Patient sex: M
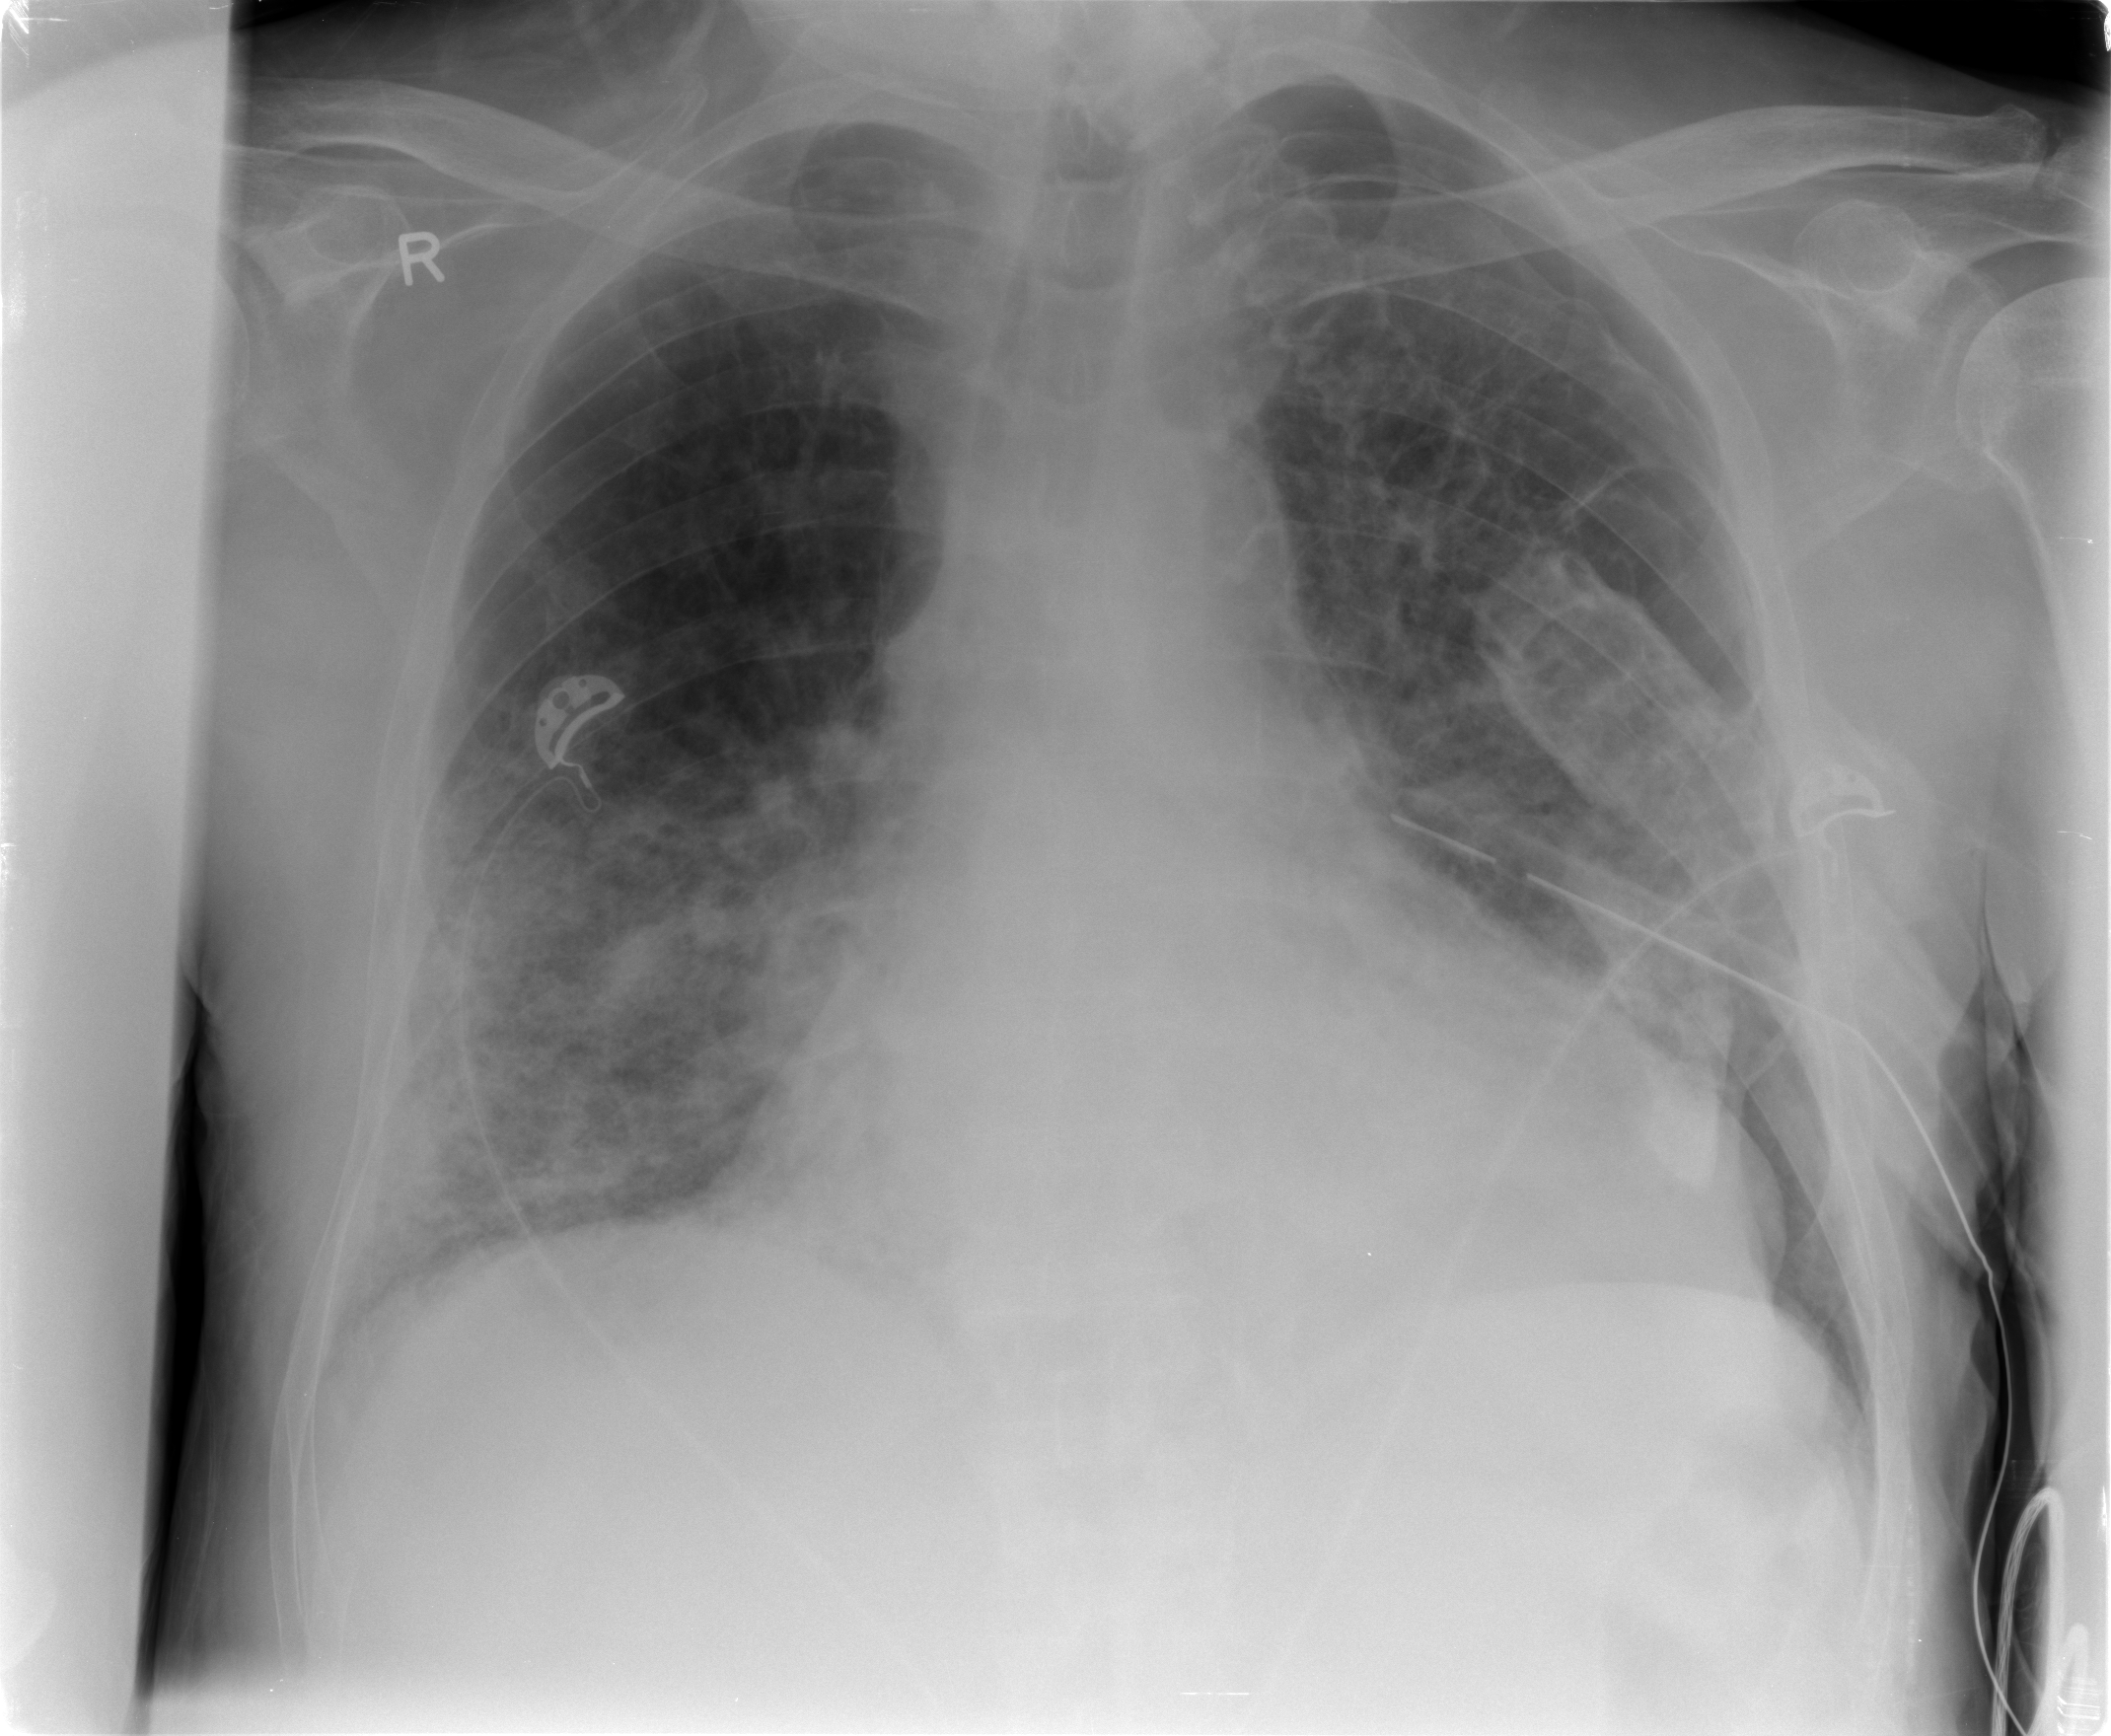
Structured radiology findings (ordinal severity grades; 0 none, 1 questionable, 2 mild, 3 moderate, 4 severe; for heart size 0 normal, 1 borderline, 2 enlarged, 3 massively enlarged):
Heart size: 2
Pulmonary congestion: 2
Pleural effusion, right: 0
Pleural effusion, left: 1
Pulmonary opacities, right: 3
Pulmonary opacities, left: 2
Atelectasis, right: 2
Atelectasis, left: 2